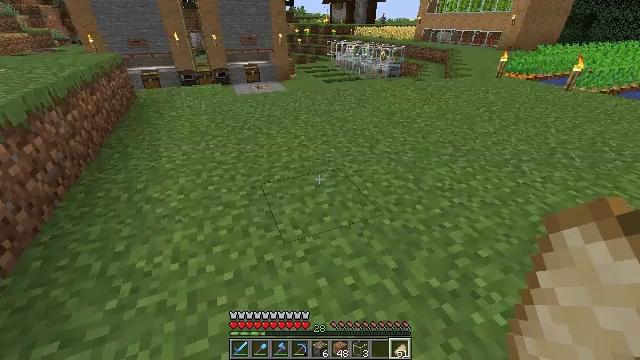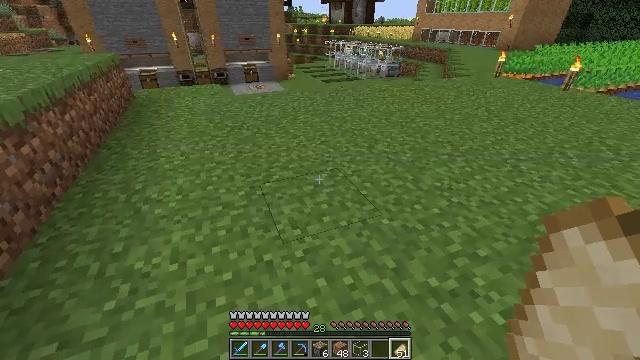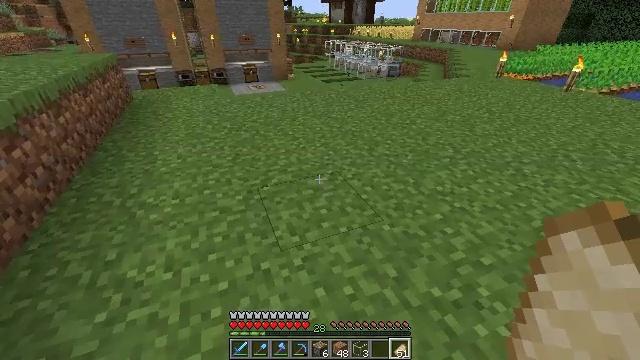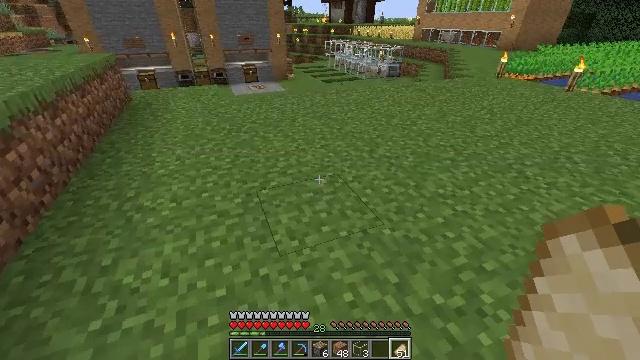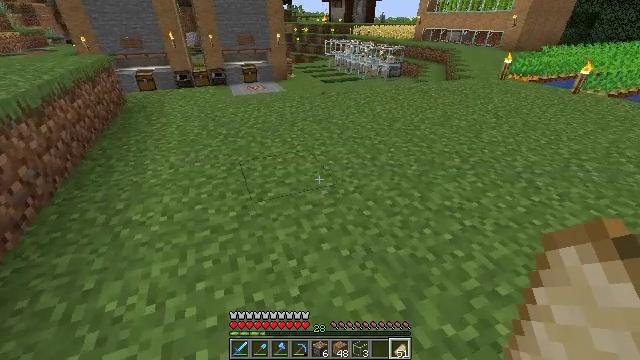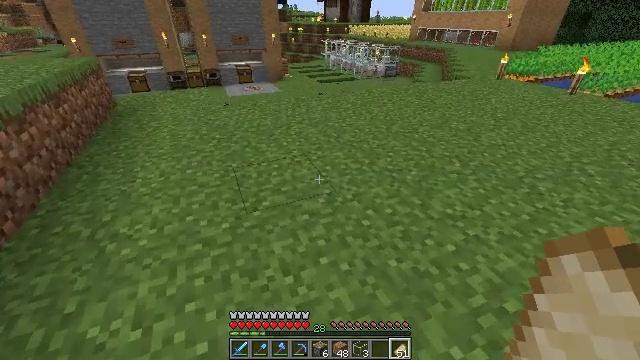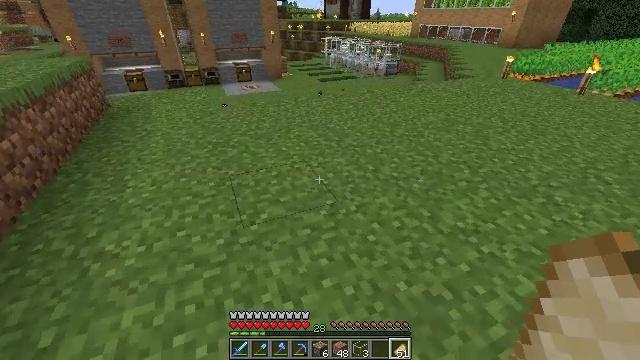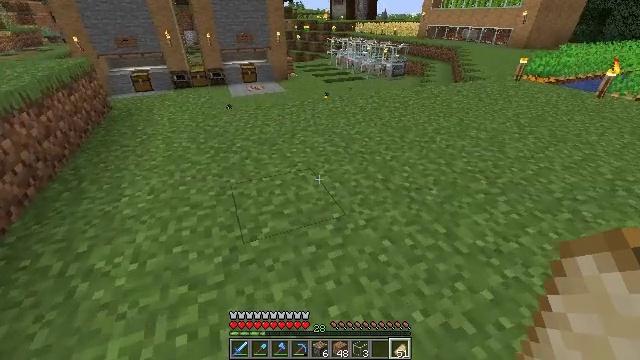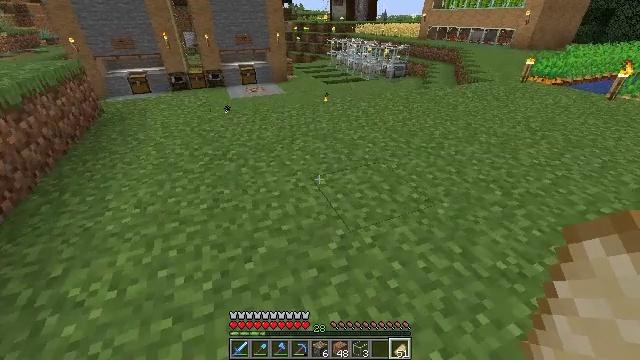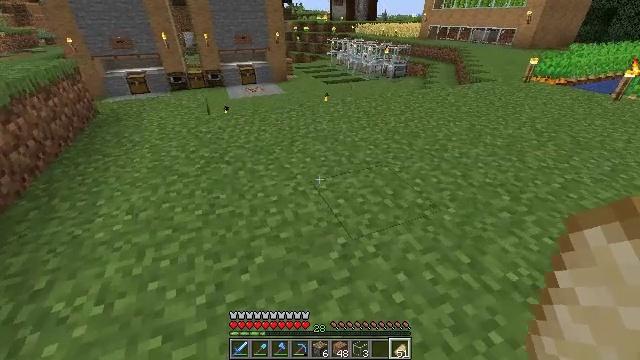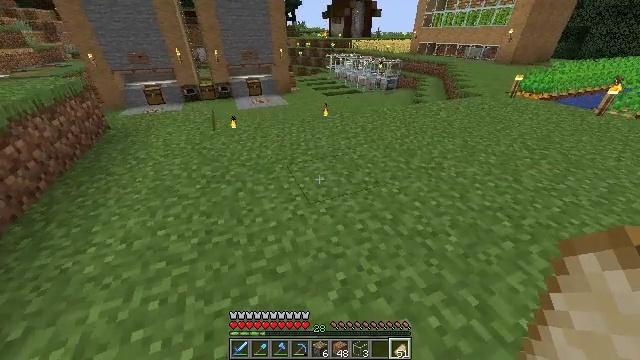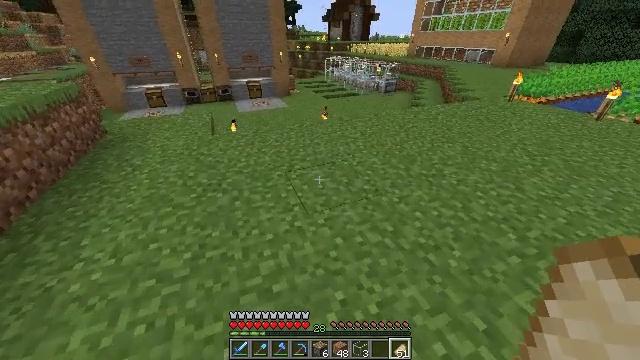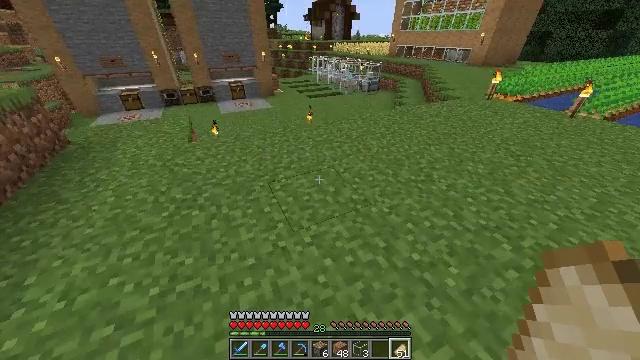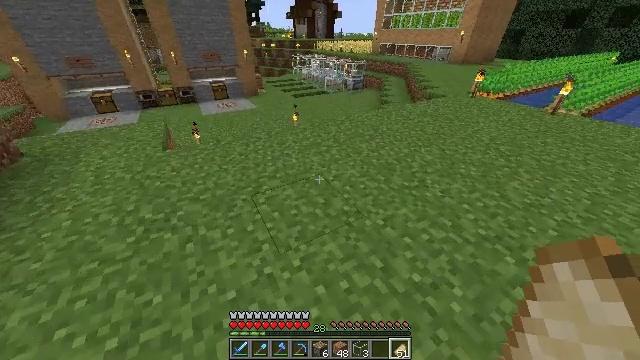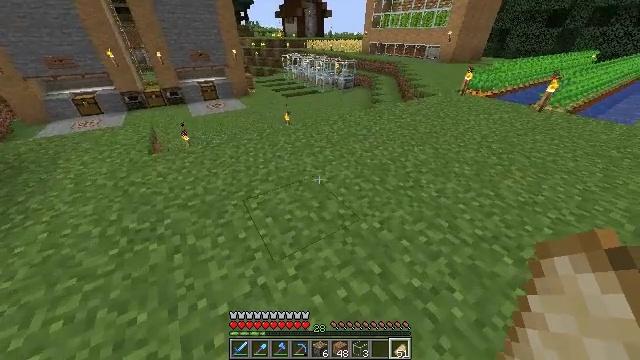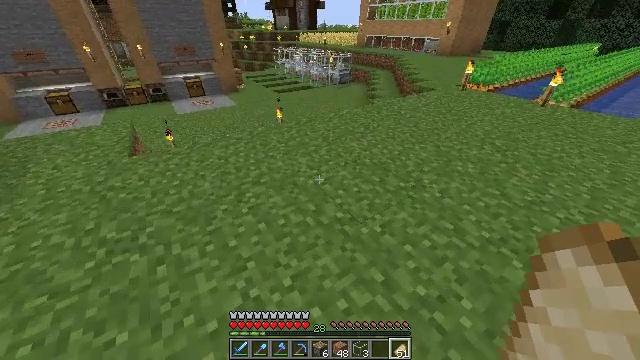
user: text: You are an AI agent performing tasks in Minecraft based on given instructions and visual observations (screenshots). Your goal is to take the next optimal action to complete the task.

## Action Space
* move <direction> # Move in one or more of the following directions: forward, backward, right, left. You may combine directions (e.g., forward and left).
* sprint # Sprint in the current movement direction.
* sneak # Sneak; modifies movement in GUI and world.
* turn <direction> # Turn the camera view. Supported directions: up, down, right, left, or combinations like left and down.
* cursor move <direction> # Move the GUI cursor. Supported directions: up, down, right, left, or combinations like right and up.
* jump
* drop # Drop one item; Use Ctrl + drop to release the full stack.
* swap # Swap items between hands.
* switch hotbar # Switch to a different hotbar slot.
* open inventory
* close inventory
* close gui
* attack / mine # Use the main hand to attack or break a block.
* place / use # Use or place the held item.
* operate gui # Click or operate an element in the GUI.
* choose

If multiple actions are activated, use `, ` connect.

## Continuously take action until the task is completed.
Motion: motion action
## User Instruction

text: Take materials to craft redstone.
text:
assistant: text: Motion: no_op
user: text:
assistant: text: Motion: move forward
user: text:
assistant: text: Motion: move forward
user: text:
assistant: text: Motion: move forward
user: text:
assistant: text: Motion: move forward
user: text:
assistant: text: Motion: move forward
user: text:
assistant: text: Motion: move forward, turn left
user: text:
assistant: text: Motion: move forward, sprint
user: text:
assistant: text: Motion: move forward, sprint
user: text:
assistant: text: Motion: move forward, sprint
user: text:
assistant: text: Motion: move forward
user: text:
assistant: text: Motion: move forward, turn right
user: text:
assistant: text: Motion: turn right
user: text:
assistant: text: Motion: turn right
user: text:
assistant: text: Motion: turn right
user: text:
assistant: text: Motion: no_op
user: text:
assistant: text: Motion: no_op
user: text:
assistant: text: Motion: no_op
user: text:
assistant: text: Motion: no_op
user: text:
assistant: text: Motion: no_op
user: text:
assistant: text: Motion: no_op
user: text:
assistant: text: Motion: no_op
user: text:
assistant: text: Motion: no_op
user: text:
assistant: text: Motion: turn right
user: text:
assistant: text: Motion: turn right
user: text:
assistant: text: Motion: turn right
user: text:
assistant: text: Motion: turn right
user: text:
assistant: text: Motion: move forward, turn right
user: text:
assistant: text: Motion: move forward, turn right and up
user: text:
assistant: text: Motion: move forward, turn right and up